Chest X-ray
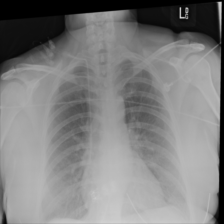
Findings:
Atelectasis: negative
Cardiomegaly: negative
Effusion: negative
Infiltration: negative
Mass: negative
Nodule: negative
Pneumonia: negative
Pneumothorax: negative
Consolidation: negative
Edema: negative
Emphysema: negative
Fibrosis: negative
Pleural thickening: negative
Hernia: negative